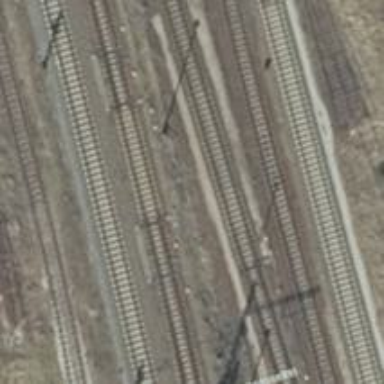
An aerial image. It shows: Railway switch.